Question: I would like to fit the grey background properly without those leaps.
This is an example:
'''
table {
font-family: "Trebuchet MS", Arial, Helvetica, sans-serif;
border-collapse: collapse;
width: 100%;
}
th {
padding-top: 12px;
padding-bottom: 12px;
text-align: left;
//background-color: #5CAF50;
font-weight: bold;
padding-left: 5px;
}
td {
padding-left: 5px;
}
tr:nth-child(odd) {
background-color: #F8F8F8;
}
'''
'''
<table>
<tr>
<th>Verb</th>
<td><ruby>Lai <rt>ku</rt>ru</ruby></td>
</tr>
<tr>
<th>Verb</th>
<td><ruby>Shi <rt>ta</rt>beru</ruby></td>
</tr>
<tr>
<th>Verb</th>
<td><ruby>Xing <rt>i</rt>ku</ruby></td>
</tr>
</table>
'''

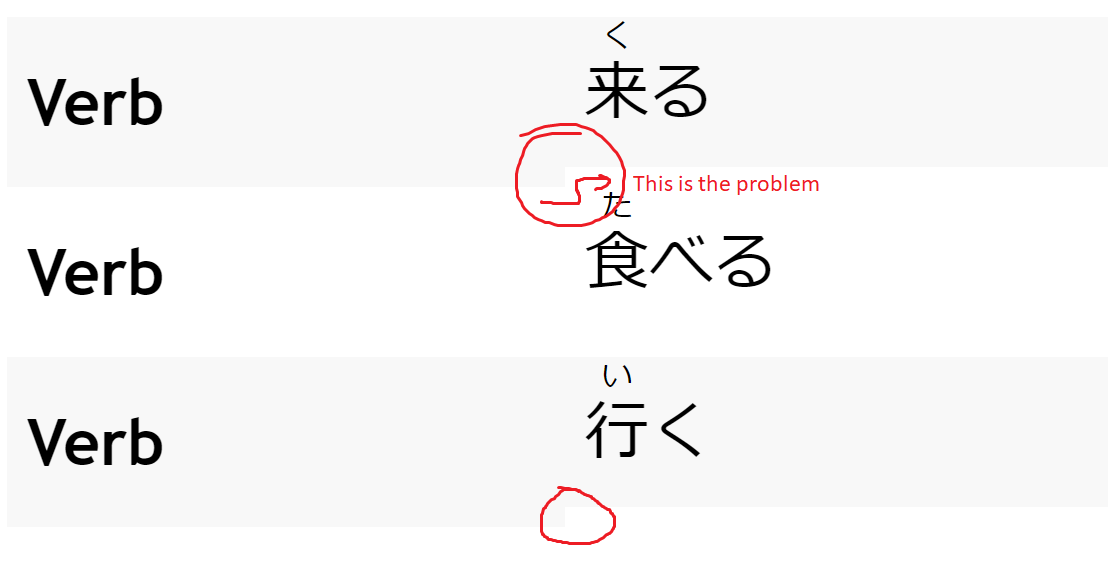
Answer: I am not really sure about the issue but one way is to consider a pseudo element to simulate the background layer:
'''
table {
font-family: "Trebuchet MS", Arial, Helvetica, sans-serif;
border-collapse: collapse;
width: 100%;
overflow:hidden;
}
th {
padding-top: 12px;
padding-bottom: 12px;
text-align: left;
font-weight: bold;
padding-left: 5px;
position:relative;
z-index:0;
}
td {
padding-left: 5px;
position:relative;
z-index:0;
}
tr:nth-child(odd) th::before {
content:"";
position:absolute;
z-index:-1;
top:0;
bottom:0;
left:0;
width:100vw;
background-color: #F8F8F8;
}
'''
'''
<table>
<tr>
<th>Verb</th>
<td><ruby>Lai <rt>ku</rt>ru</ruby></td>
</tr>
<tr>
<th>Verb</th>
<td><ruby>Shi <rt>ta</rt>beru</ruby></td>
</tr>
<tr>
<th>Verb</th>
<td><ruby>Xing <rt>i</rt>ku</ruby></td>
</tr>
</table>
'''